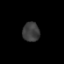
Tissue: prostate
Cell type: T cells
Senescence score: 0.2157
Nuclear area (px): 322
Mean DAPI intensity: 60.382